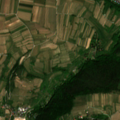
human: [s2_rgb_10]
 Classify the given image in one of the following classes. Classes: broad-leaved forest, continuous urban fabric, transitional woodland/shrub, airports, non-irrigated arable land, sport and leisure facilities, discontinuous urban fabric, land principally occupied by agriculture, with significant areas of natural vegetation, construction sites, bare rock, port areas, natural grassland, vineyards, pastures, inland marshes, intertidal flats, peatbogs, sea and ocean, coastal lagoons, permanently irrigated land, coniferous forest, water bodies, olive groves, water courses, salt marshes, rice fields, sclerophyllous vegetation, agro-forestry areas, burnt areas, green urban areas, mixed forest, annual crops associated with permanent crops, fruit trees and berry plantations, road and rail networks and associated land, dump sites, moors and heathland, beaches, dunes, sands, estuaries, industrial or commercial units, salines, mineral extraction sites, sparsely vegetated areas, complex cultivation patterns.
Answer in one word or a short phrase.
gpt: discontinuous urban fabric, vineyards, land principally occupied by agriculture, with significant areas of natural vegetation, mixed forest